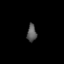
Tissue: lung
Cell type: Epithelial cells
Senescence score: 0.1651
Nuclear area (px): 162
Mean DAPI intensity: 89.031